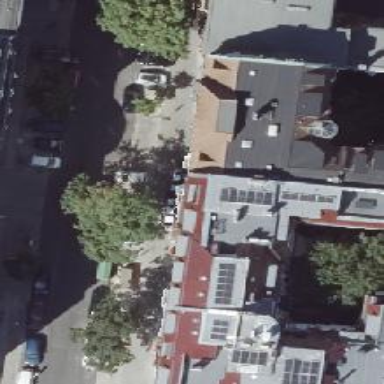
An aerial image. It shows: Restaurant.